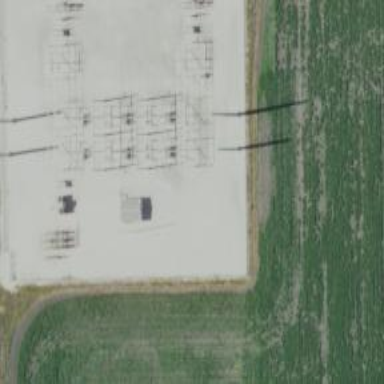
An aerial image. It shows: Fence surrounds transmission level power substation.